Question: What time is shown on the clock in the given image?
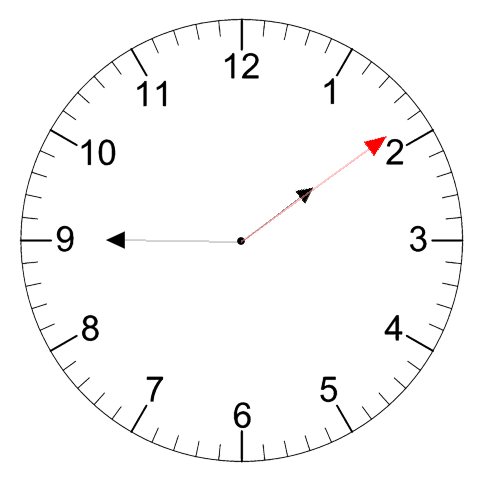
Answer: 01:45:09